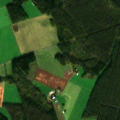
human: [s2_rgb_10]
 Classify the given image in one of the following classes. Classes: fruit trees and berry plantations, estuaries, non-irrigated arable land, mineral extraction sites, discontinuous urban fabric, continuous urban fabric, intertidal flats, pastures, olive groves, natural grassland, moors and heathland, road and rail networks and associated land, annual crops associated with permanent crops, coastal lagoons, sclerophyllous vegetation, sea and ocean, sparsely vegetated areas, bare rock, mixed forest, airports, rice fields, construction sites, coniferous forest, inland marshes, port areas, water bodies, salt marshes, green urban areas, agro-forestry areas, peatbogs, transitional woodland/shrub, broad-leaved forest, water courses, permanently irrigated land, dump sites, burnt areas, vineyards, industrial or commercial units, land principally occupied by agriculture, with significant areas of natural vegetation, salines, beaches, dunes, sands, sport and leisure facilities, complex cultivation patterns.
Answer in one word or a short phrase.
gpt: non-irrigated arable land, land principally occupied by agriculture, with significant areas of natural vegetation, coniferous forest